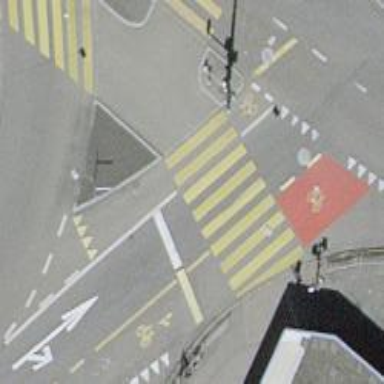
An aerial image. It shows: Road crossing with traffic signals.